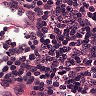
Metastatic tissue present: no